Interaction volume radius: 5 \u00c5
Interaction volume height: 25 \u00c5
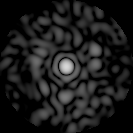
Disorder parameter: 0.8044